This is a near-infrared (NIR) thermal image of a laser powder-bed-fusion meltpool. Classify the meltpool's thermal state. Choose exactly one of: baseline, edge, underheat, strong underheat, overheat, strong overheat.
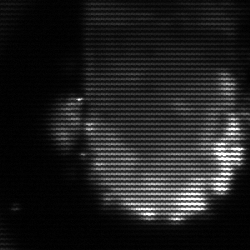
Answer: baseline